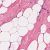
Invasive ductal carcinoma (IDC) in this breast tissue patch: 0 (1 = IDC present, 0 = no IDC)